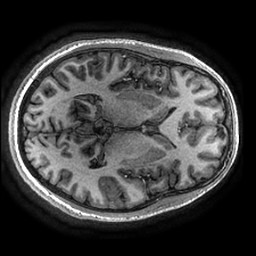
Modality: T1w
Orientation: axial
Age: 24
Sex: female
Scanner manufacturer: ge
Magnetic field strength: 3 T
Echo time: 0.002736 s